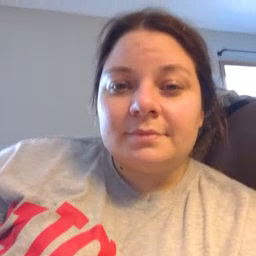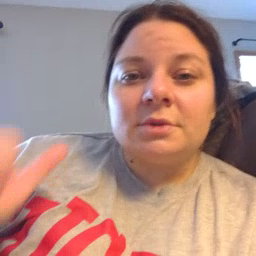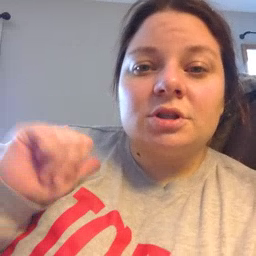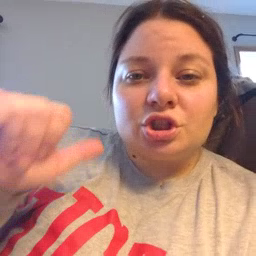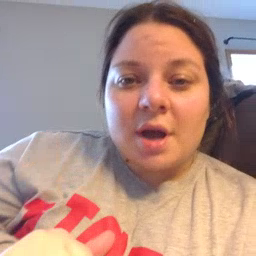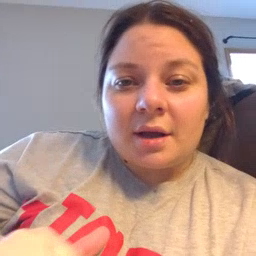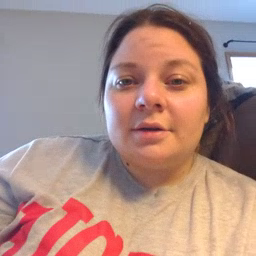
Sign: jacket